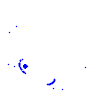
Particle: pion